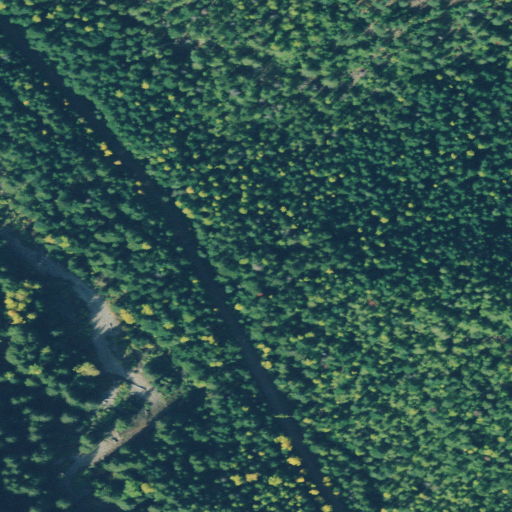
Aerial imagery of valley in Montana named Big Cedar Gulch containing only evergreen forest